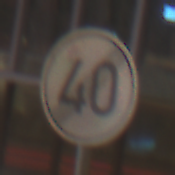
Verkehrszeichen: EndeGeschwindigkeit40
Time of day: NotSpecified
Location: Indoor (Urban)
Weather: NotSpecified
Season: NotSpecified
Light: Artificial